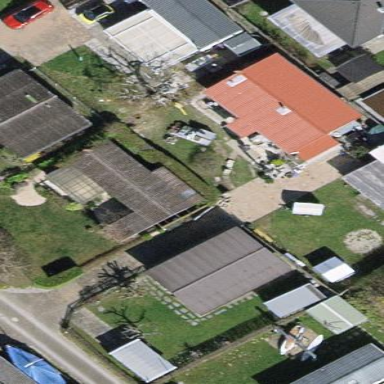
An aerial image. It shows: Static caravan.